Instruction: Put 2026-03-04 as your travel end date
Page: home
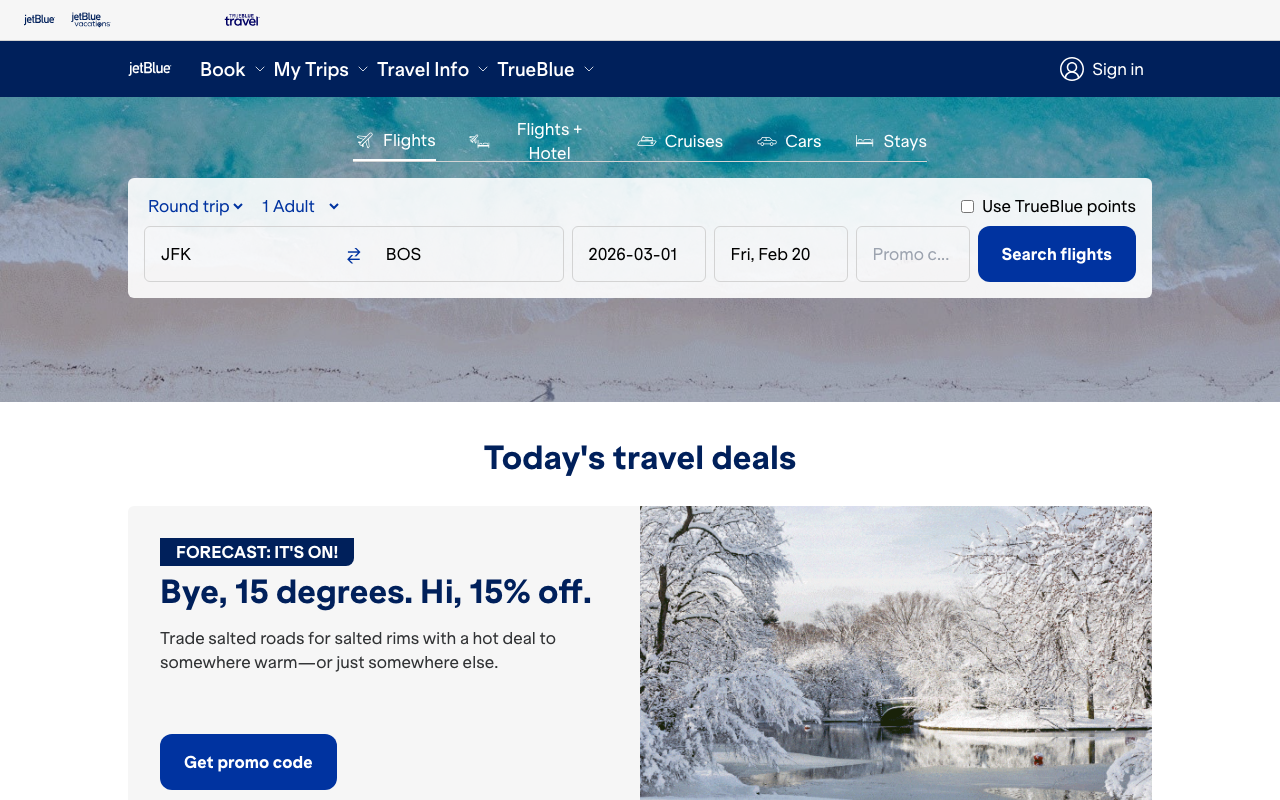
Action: type